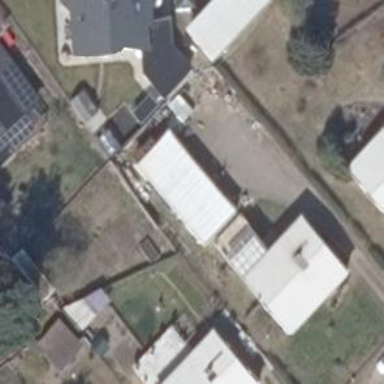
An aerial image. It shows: Shed.